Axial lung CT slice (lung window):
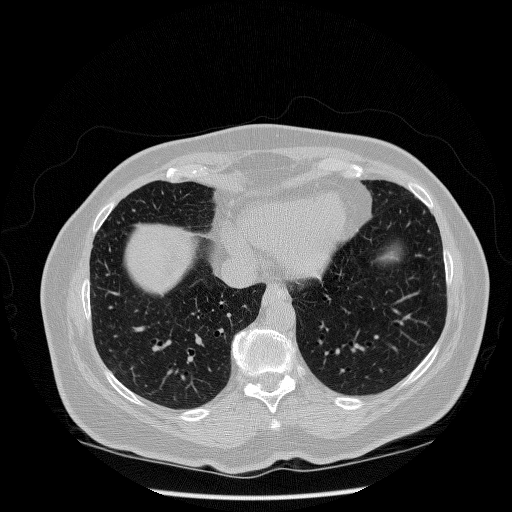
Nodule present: no